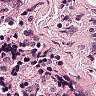
Metastatic tissue present: no